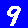
Digit: 9